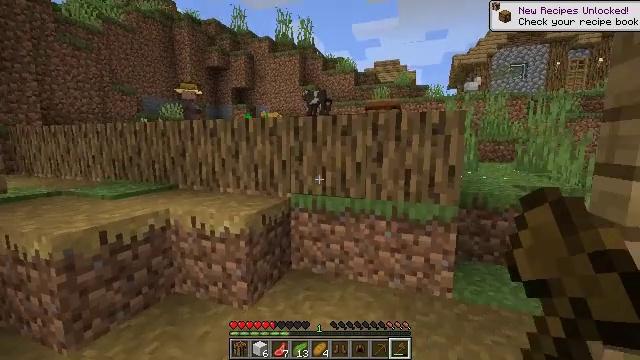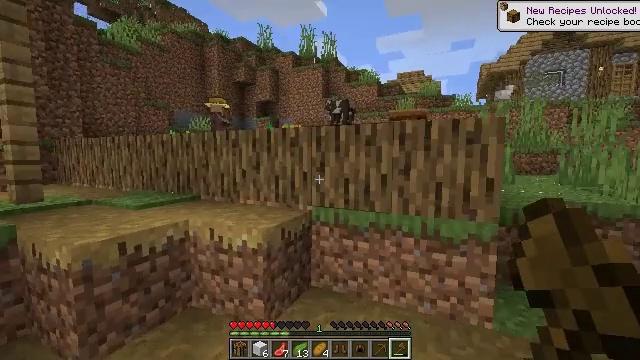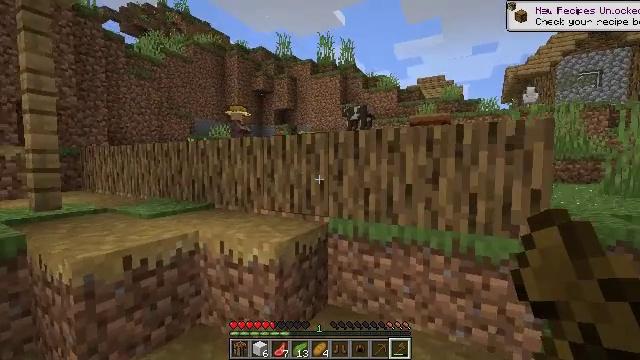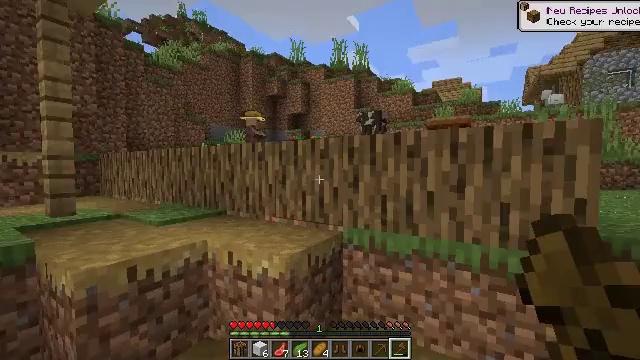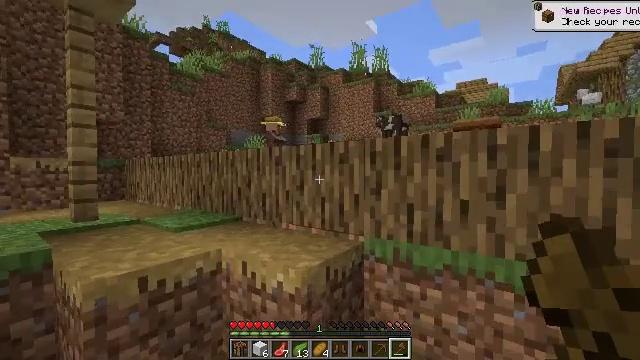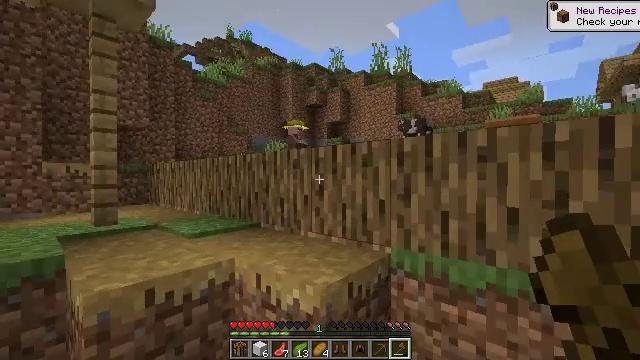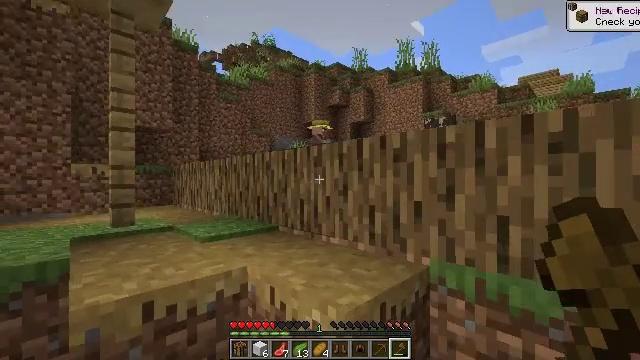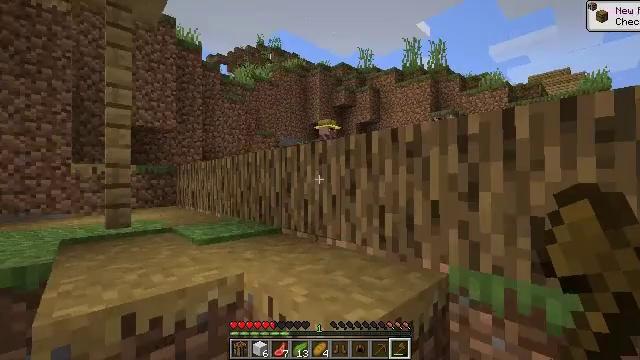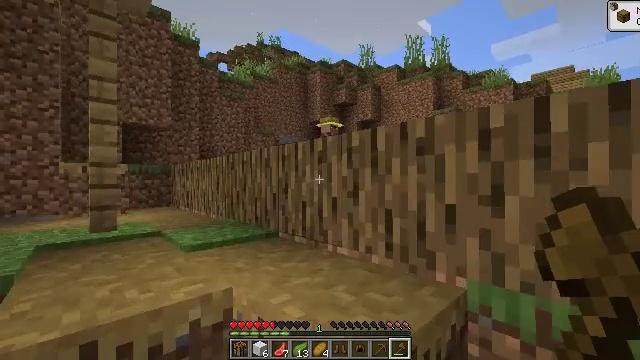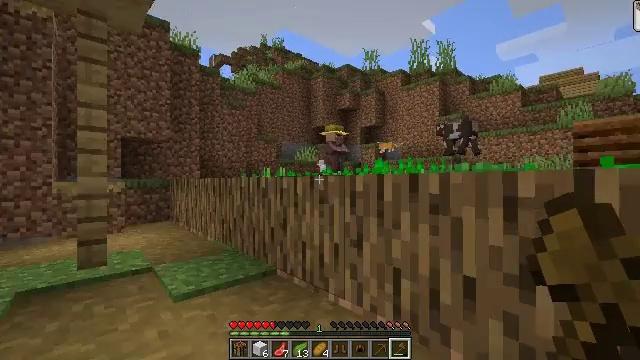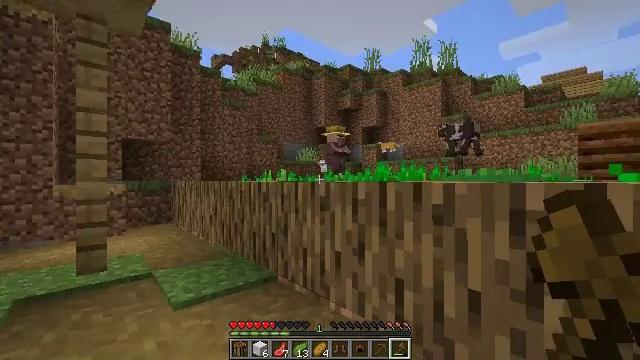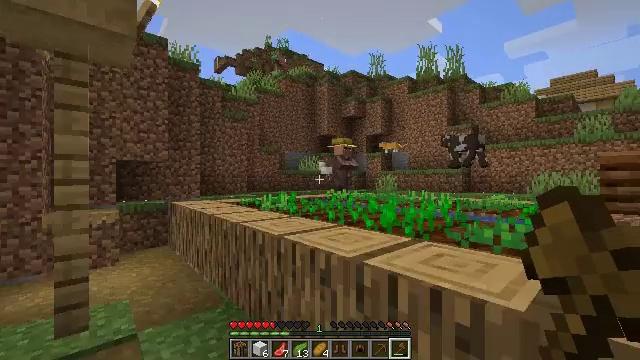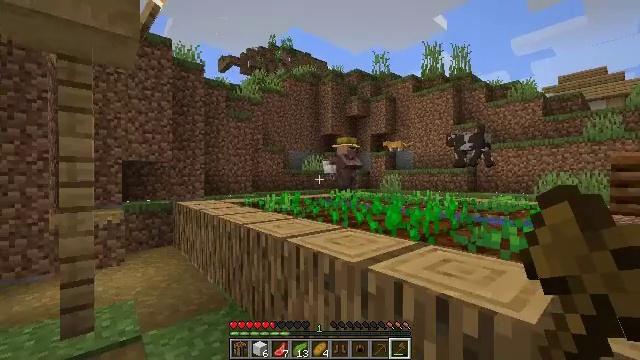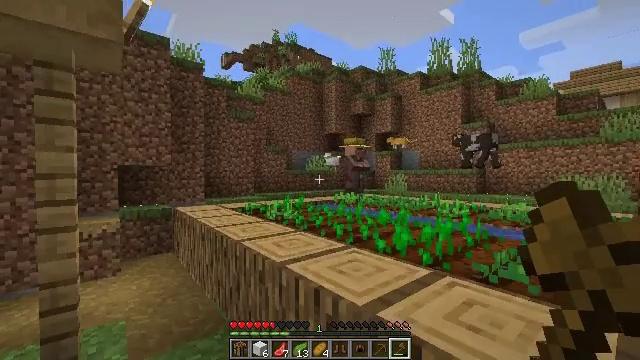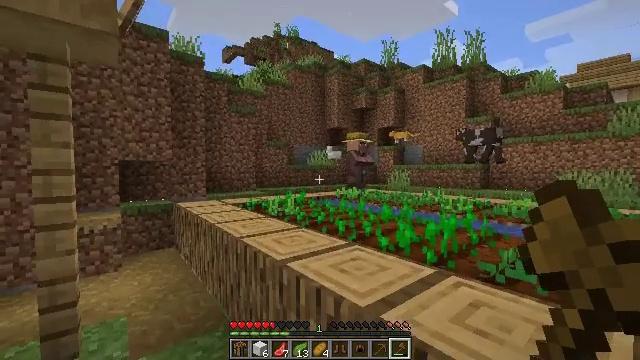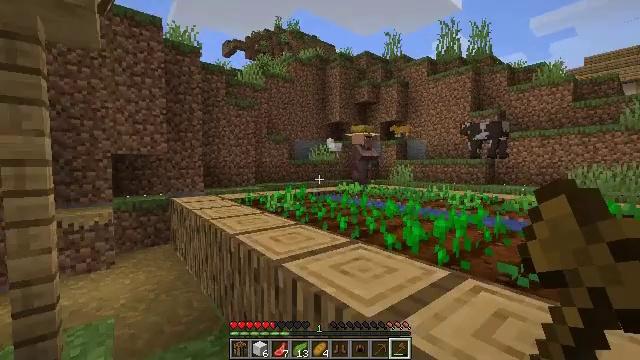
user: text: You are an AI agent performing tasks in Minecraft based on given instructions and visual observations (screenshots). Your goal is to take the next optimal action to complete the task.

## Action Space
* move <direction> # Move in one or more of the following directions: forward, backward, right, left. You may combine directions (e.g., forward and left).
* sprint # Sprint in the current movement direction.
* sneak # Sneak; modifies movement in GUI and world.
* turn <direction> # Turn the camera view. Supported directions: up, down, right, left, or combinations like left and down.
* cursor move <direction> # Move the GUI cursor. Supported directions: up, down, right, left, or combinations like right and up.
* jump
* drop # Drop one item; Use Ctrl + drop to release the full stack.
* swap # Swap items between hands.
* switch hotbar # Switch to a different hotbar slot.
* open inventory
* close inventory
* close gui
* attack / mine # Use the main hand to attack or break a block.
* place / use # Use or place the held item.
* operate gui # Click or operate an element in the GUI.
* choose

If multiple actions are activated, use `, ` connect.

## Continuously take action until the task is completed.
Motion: motion action
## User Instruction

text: Dig up carrots from the soil.
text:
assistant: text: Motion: move forward, turn left and up
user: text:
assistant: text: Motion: move forward, turn left and up
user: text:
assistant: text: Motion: move forward, sprint, turn left and up
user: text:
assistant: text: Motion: move forward, sprint, turn left and up
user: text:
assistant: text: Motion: move forward, sprint, turn left
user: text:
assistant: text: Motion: move forward, sprint, turn left
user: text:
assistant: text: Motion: move forward, turn left
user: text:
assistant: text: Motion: move forward
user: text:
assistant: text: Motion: move forward, jump
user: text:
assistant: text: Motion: move forward, jump
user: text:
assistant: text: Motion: move forward, jump
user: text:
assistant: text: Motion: move forward, jump
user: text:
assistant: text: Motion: move forward, jump
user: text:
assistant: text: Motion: move forward, turn down, jump
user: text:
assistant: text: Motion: move forward, jump
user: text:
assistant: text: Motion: move forward, turn down, jump
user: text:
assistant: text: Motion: move forward, turn right and down, jump
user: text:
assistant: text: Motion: move forward, sprint, turn right and down, jump
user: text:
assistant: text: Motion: move forward, sprint, turn right and down, jump
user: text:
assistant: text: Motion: move forward, sprint, turn right and down, jump
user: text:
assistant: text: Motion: move forward, sprint, turn right and down, jump
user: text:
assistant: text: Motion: move forward, turn right and down, jump
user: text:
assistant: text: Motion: move forward, turn down, jump
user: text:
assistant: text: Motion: move forward, turn right and down
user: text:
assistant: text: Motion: move forward, turn right and down
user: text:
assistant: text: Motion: turn right and down
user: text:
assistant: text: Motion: turn right and down
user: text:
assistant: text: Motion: turn right
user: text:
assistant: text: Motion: no_op
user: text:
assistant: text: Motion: no_op